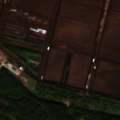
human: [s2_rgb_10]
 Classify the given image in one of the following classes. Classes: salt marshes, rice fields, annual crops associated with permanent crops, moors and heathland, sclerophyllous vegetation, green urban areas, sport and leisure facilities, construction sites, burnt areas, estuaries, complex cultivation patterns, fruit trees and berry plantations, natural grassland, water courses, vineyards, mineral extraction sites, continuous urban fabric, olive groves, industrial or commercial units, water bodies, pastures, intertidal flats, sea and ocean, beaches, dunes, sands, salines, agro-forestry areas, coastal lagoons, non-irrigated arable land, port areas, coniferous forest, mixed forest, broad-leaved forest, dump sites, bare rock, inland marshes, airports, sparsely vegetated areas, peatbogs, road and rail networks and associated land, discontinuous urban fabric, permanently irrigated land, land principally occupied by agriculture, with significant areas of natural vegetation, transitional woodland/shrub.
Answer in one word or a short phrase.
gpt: land principally occupied by agriculture, with significant areas of natural vegetation, coniferous forest, peatbogs